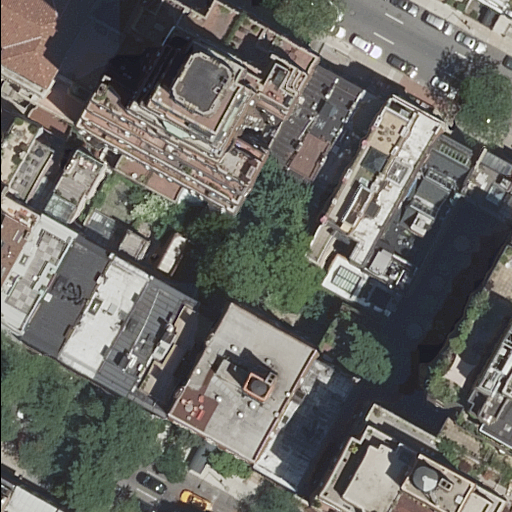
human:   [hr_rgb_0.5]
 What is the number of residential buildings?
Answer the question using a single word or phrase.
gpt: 26

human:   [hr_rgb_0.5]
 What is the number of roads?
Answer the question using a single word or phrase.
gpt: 2

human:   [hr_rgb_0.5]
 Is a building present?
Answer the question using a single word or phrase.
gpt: yes

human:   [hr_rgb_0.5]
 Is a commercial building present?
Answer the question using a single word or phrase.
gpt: no

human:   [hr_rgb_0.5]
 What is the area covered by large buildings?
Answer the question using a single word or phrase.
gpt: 1167m2

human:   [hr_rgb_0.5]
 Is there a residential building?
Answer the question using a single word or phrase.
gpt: yes

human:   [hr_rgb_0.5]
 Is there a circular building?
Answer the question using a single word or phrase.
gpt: no

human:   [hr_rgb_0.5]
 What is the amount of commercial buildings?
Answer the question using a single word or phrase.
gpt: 0

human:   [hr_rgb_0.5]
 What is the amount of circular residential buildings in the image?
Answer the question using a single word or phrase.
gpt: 0

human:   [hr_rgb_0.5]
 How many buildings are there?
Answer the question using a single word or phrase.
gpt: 26

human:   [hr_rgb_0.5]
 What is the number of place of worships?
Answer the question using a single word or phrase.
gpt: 1

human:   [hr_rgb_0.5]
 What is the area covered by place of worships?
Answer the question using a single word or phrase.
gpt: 396m2

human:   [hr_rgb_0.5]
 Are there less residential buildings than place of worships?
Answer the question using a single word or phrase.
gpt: no

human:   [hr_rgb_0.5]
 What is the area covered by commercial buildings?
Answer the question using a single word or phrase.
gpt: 0m2

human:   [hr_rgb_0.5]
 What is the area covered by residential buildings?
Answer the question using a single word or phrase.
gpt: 5539m2

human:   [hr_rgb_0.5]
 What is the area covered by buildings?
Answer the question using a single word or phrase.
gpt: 5539m2

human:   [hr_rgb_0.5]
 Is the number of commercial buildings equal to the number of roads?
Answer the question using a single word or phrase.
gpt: no

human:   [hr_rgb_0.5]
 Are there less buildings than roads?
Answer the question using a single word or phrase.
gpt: no

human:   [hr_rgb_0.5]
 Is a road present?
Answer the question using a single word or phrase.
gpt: yes

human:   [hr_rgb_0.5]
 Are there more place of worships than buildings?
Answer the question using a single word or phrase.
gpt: no

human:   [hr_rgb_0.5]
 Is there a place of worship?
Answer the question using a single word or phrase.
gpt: yes

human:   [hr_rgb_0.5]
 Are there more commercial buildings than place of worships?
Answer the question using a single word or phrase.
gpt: no

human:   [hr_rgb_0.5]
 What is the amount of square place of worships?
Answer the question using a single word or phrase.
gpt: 0

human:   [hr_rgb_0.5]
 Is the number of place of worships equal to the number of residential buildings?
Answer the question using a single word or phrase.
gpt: no

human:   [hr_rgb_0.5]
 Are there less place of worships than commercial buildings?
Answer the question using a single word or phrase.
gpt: no

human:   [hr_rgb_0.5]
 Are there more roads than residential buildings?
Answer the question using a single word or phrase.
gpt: no

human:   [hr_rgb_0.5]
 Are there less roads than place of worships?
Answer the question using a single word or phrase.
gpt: no

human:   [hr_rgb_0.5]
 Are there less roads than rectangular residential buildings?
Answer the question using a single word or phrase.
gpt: yes

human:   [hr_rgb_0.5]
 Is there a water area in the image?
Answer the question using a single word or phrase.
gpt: no

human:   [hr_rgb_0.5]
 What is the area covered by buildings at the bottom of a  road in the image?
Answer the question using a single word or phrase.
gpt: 4717m2

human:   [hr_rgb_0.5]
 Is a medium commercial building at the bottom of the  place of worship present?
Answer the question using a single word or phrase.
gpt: no

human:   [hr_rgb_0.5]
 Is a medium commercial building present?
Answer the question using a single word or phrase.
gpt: no

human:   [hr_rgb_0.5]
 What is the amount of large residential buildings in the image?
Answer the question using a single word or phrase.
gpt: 2

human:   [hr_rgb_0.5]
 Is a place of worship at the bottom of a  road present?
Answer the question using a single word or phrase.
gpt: no

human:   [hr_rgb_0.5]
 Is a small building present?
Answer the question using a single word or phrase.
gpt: yes

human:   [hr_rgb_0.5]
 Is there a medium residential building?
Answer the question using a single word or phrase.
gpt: yes

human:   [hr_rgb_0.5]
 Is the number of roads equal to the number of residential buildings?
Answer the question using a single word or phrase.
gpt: no

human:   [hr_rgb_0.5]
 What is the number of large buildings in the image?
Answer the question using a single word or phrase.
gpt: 2

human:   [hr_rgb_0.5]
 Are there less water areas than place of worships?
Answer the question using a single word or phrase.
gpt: yes

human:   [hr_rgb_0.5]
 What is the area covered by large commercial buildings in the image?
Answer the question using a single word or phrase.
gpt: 0m2

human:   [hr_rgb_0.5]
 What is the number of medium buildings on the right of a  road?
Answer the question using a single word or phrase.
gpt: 11

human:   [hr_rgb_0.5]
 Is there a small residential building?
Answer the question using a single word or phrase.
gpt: yes

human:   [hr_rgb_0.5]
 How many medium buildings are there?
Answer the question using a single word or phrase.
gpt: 19

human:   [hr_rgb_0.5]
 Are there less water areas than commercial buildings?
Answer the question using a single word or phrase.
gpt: no

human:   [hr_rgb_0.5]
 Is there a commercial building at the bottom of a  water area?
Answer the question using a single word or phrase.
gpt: no

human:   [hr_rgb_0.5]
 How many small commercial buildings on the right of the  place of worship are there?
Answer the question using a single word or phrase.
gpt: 0

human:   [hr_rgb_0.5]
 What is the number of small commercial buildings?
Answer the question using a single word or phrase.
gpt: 0

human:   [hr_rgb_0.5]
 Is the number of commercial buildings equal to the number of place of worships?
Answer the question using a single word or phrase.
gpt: no

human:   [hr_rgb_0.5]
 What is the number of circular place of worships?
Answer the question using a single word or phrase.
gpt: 0

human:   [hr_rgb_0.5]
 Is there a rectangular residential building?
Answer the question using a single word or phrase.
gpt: yes

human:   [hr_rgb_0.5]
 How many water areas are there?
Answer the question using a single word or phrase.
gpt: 0

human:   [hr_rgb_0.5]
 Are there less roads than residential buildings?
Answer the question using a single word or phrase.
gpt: yes

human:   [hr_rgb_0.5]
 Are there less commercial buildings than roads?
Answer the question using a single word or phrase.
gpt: yes

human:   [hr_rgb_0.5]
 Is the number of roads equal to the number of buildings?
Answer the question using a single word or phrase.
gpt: no

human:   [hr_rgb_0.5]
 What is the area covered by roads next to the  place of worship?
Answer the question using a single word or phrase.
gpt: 0m2

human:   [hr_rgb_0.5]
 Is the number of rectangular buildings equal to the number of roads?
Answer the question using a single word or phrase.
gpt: no

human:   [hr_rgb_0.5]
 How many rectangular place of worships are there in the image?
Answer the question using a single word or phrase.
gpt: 1

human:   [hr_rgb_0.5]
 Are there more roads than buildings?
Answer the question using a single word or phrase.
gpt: no

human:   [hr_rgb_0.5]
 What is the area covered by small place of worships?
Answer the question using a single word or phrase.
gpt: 0m2

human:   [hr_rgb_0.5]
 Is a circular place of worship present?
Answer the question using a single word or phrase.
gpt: no

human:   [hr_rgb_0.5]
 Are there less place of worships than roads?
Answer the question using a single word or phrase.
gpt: yes

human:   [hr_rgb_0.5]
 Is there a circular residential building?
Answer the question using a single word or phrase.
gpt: no

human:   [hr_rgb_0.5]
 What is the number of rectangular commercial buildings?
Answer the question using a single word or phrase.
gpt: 0

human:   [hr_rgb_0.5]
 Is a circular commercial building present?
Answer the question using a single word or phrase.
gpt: no